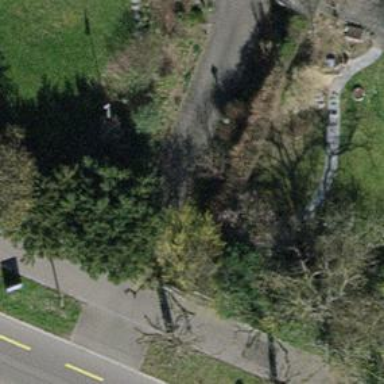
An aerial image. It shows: Urban area featuring tree as natural element.